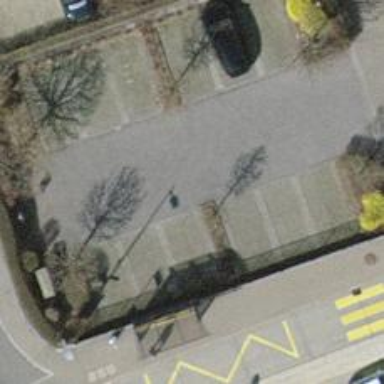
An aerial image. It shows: Parking area with surface.